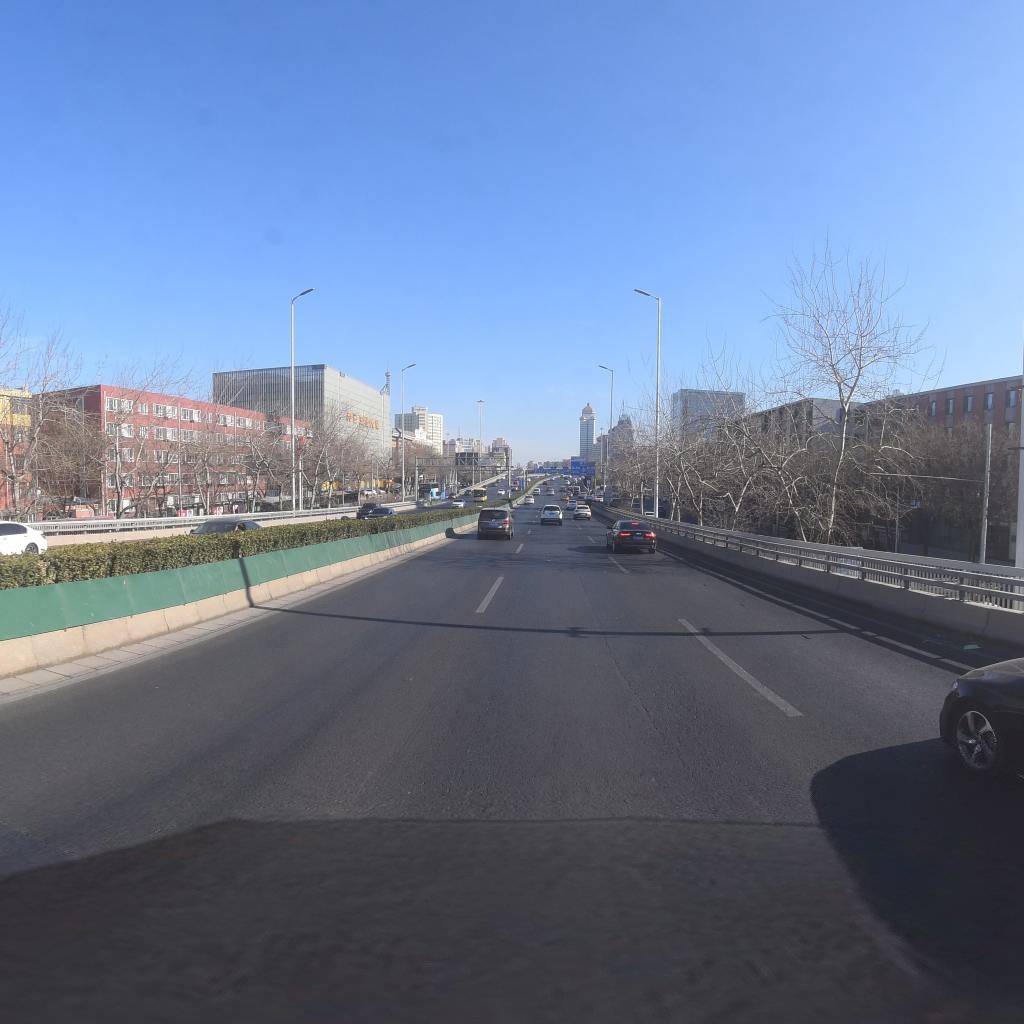
Region: Xicheng
Road damage annotations: longitudinal crack